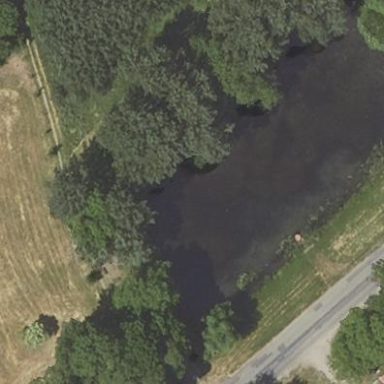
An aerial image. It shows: Pond with natural water.